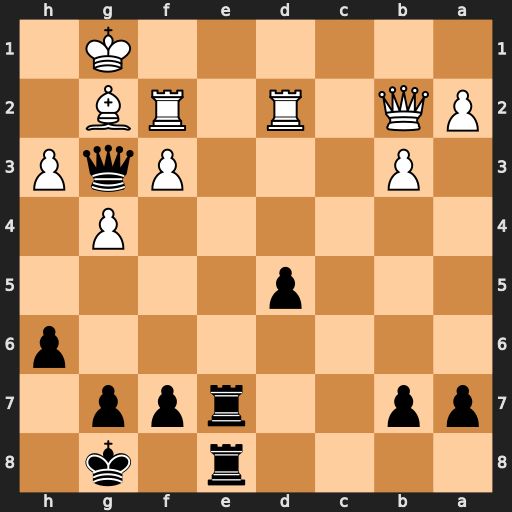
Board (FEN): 4r1k1/pp2rpp1/7p/3p4/6P1/1P3PqP/PQ1R1RB1/6K1
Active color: b
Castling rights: -
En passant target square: -
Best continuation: Re1+ Rf1 Rxf1+ Kxf1 Re1#